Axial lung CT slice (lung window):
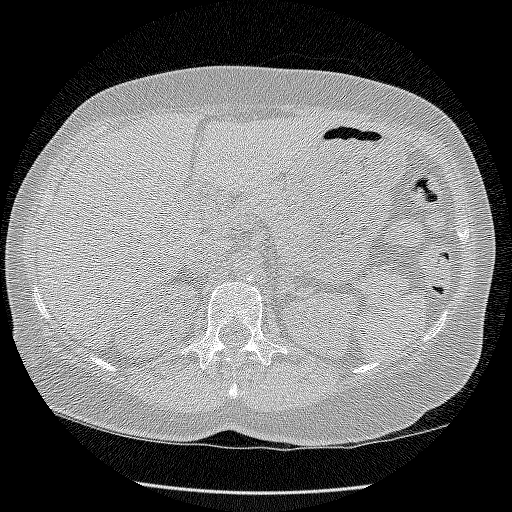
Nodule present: no